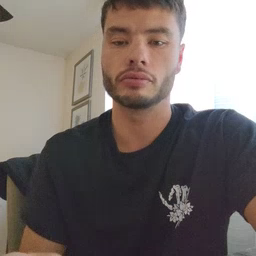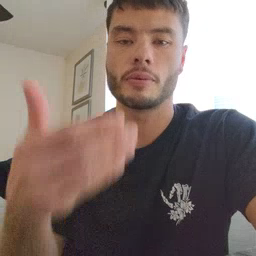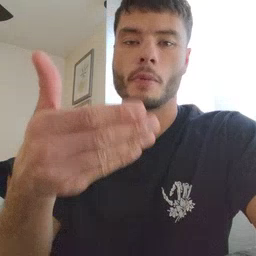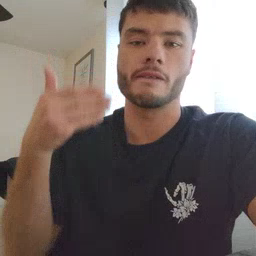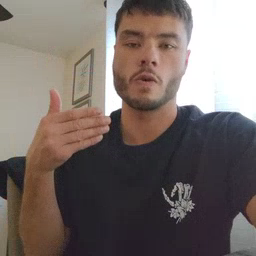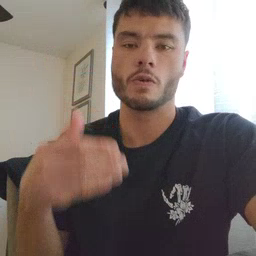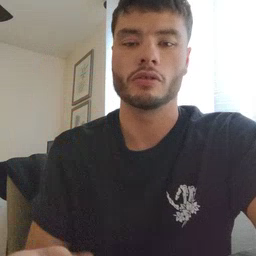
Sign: before